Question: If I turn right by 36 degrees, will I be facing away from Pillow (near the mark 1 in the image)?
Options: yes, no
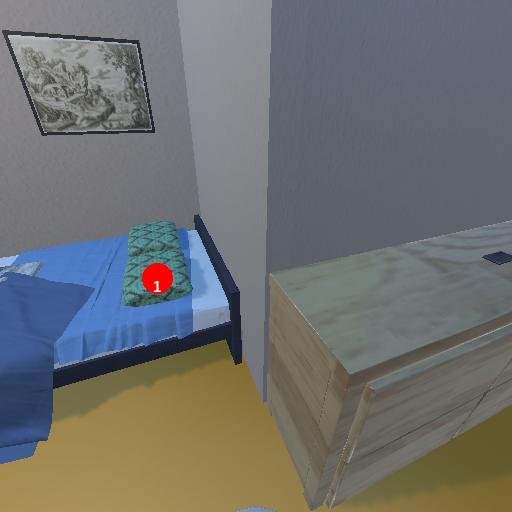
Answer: yes